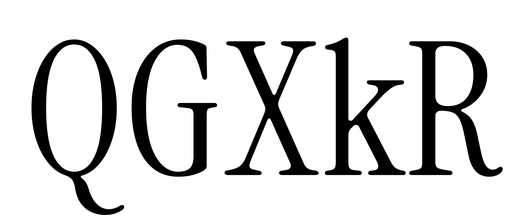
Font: InstrumentSerif-Regular